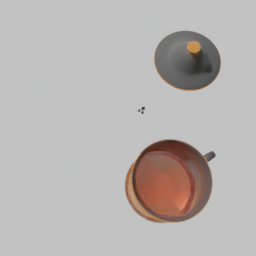
Label: tools